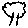
Label: tree